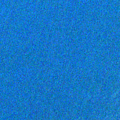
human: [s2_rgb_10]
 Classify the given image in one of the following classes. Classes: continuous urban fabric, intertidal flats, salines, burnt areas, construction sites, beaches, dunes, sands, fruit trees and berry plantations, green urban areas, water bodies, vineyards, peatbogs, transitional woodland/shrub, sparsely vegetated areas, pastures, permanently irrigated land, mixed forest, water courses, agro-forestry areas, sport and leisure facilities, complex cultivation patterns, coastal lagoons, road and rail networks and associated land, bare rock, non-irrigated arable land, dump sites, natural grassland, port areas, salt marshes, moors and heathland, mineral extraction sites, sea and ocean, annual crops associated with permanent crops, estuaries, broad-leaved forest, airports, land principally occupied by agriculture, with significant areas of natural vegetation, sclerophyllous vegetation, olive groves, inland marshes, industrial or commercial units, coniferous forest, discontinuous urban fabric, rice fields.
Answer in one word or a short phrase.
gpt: sea and ocean